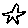
Label: star